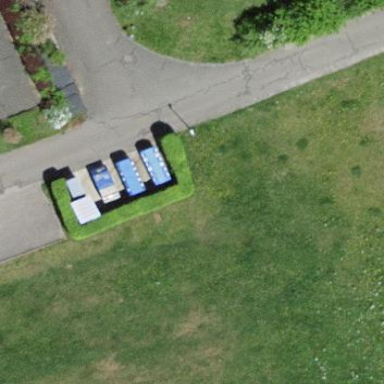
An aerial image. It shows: Recycling container in the area designated for recycling.